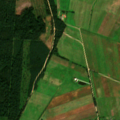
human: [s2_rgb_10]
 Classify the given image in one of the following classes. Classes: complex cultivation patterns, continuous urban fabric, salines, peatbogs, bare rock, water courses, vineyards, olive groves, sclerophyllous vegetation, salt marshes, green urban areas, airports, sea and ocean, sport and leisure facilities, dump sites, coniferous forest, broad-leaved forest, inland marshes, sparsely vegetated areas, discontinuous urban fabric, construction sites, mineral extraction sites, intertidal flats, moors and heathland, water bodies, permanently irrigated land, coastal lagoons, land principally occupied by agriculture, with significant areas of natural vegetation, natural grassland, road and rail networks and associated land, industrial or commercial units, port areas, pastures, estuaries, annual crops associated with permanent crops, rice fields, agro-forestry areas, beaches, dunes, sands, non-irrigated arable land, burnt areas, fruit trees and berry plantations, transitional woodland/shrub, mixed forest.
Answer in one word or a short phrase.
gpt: discontinuous urban fabric, non-irrigated arable land, complex cultivation patterns, coniferous forest